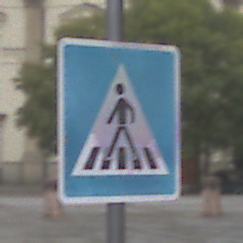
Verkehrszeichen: FussgaengerueberwegRechts
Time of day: Midday
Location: Outdoor (Urban)
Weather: Overcast
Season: NotSpecified
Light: Natural